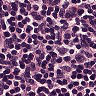
Metastatic tissue present: no